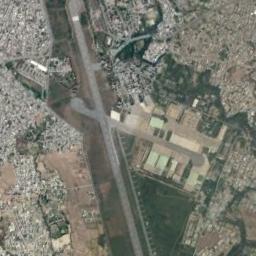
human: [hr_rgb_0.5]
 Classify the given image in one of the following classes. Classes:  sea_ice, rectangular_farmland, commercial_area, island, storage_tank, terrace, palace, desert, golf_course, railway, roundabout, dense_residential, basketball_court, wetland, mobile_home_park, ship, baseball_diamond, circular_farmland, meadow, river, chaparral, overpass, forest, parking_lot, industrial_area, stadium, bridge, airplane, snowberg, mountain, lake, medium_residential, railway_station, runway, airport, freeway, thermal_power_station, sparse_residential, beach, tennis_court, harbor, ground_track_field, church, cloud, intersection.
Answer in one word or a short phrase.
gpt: airport